Interaction volume radius: 10 \u00c5
Interaction volume height: 15 \u00c5
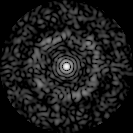
Disorder parameter: 0.8231